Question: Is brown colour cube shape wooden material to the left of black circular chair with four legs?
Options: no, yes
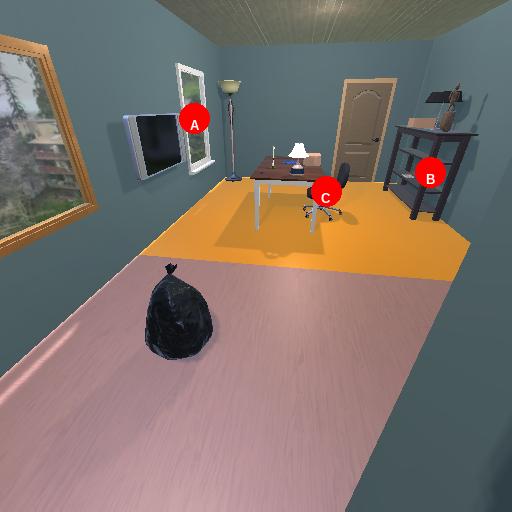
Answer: no